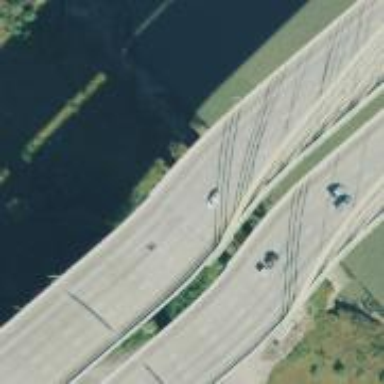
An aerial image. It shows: Suspension bridge crossing motorway.